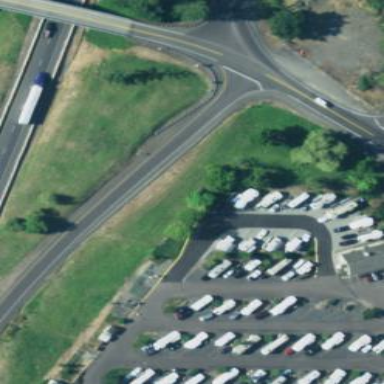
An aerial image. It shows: Caravan site for tourism.